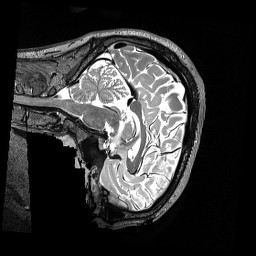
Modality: T2w
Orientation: sagittal
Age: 24
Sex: male
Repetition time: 3.2 s
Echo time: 0.563 s